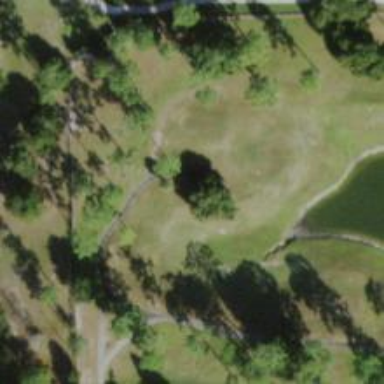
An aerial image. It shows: Path for golf carts.